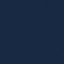
Label: SeaLake